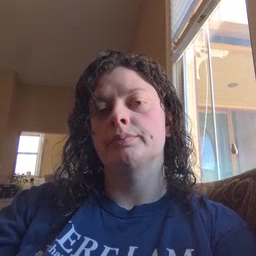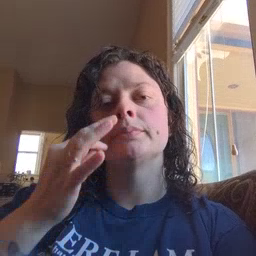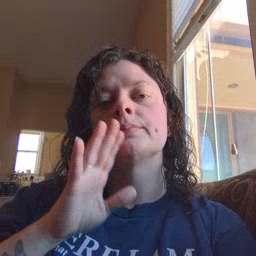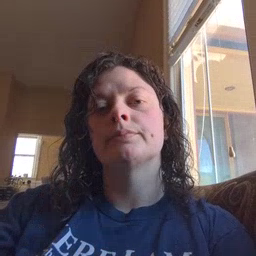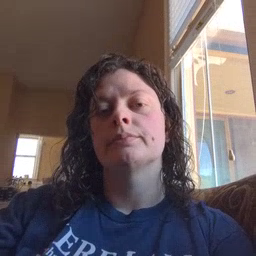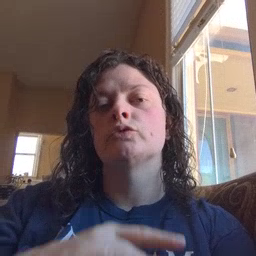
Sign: bee